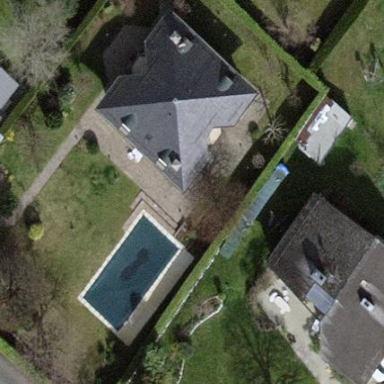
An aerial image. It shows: Garden enclosed by fence.